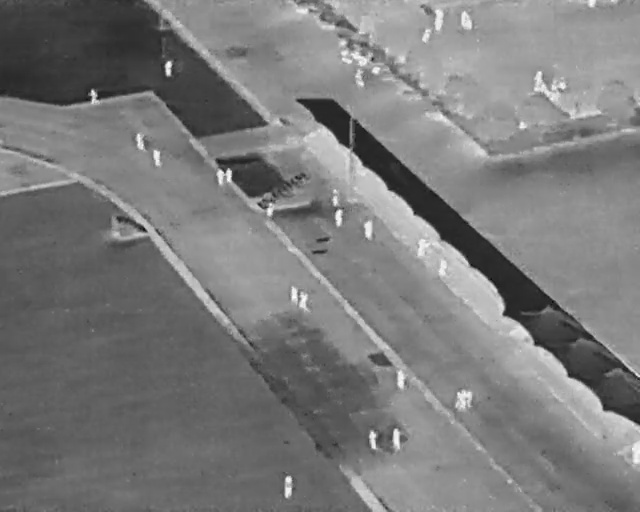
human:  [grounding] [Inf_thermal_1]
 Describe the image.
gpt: In the satellite image, there is  <ref>1 small person </ref> <box>[[25, 12, 27, 14, 2]]</box> located at top left,  <ref>2 medium person </ref> <box>[[13, 17, 15, 19, 2], [20, 26, 23, 28, 2]]</box> located at top left,  <ref>1 small person </ref> <box>[[23, 30, 25, 31, 2]]</box> located at left,  <ref>4 medium person </ref> <box>[[33, 33, 35, 35, 2], [46, 57, 48, 59, 2], [67, 51, 70, 53, 2], [50, 37, 53, 39, 2]]</box> located at center,  <ref>3 small person </ref> <box>[[34, 33, 36, 34, 2], [41, 40, 43, 41, 2], [44, 56, 47, 58, 2]]</box> located at center,  <ref>4 medium person </ref> <box>[[43, 94, 46, 95, 2], [56, 85, 59, 86, 2], [60, 84, 63, 86, 2], [61, 73, 64, 74, 2]]</box> located at bottom,  <ref>3 small person </ref> <box>[[71, 2, 73, 4, 2], [72, 4, 74, 5, 2], [91, 0, 93, 1, 2]]</box> located at top right,  <ref>2 medium person </ref> <box>[[66, 2, 70, 4, 2], [65, 6, 68, 8, 2]]</box> located at top,  <ref>1 medium person </ref> <box>[[82, 14, 85, 16, 2]]</box> located at top right,  <ref>2 medium person </ref> <box>[[97, 87, 101, 89, 2], [71, 77, 75, 78, 2]]</box> located at bottom right,  <ref>1 large person </ref> <box>[[70, 77, 73, 79, 2]]</box> located at bottom right,  <ref>1 large person </ref> <box>[[64, 46, 67, 50, 2]]</box> located at center.